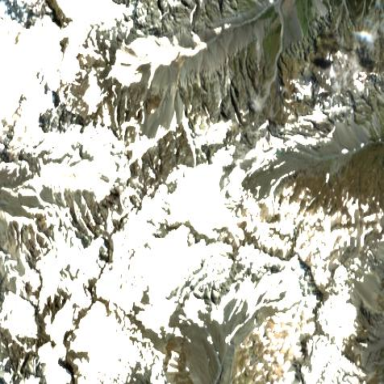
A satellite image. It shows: Majestic glacier in the distance.